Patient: sex M, age 63
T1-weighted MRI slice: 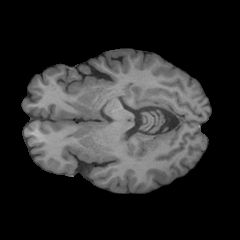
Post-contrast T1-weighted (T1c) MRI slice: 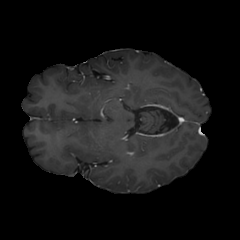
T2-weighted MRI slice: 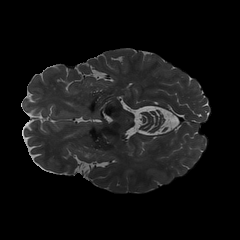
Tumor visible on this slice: no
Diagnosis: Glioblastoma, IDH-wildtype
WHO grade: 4